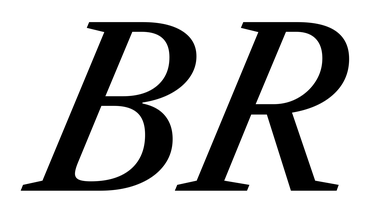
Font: LibreCaslonText-Italic_Medium_Italic